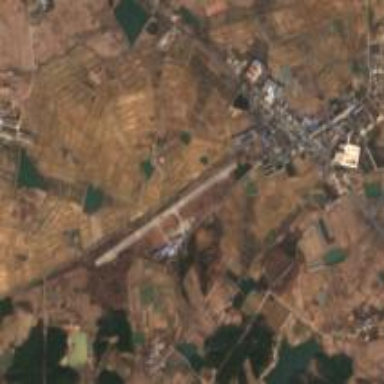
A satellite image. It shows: View of runway in airport.